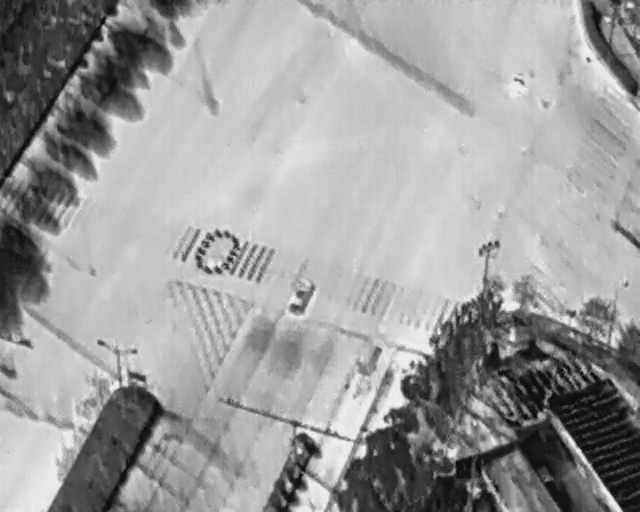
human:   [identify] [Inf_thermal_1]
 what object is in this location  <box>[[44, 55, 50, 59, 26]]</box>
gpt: <ref>1 small car at the center</ref>